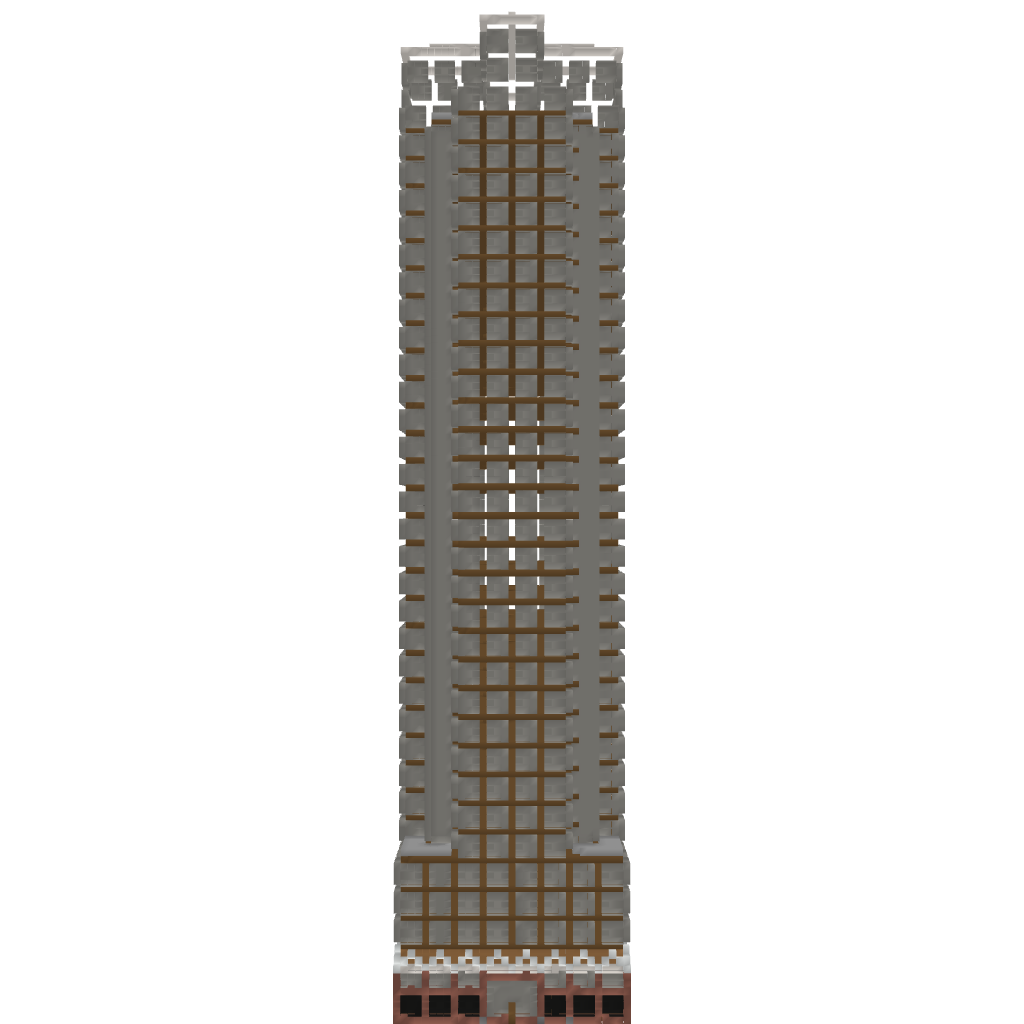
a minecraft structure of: Skyscraper #1 By: jjcash